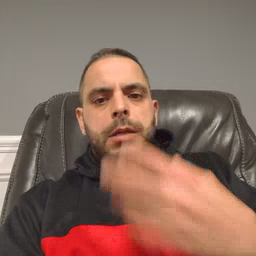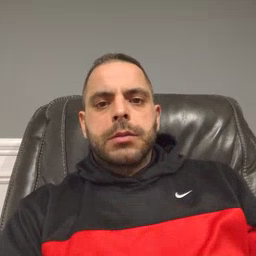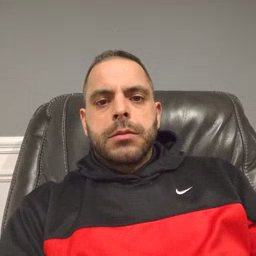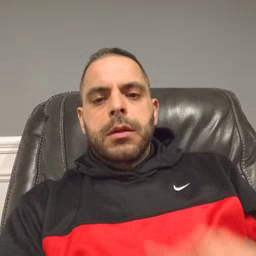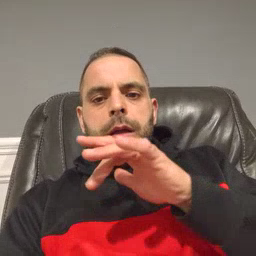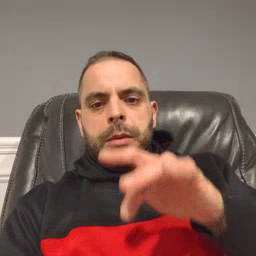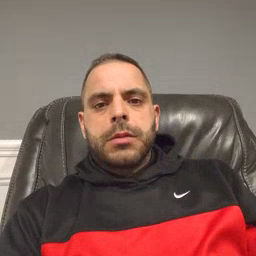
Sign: empty